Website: home-depot
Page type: review-order
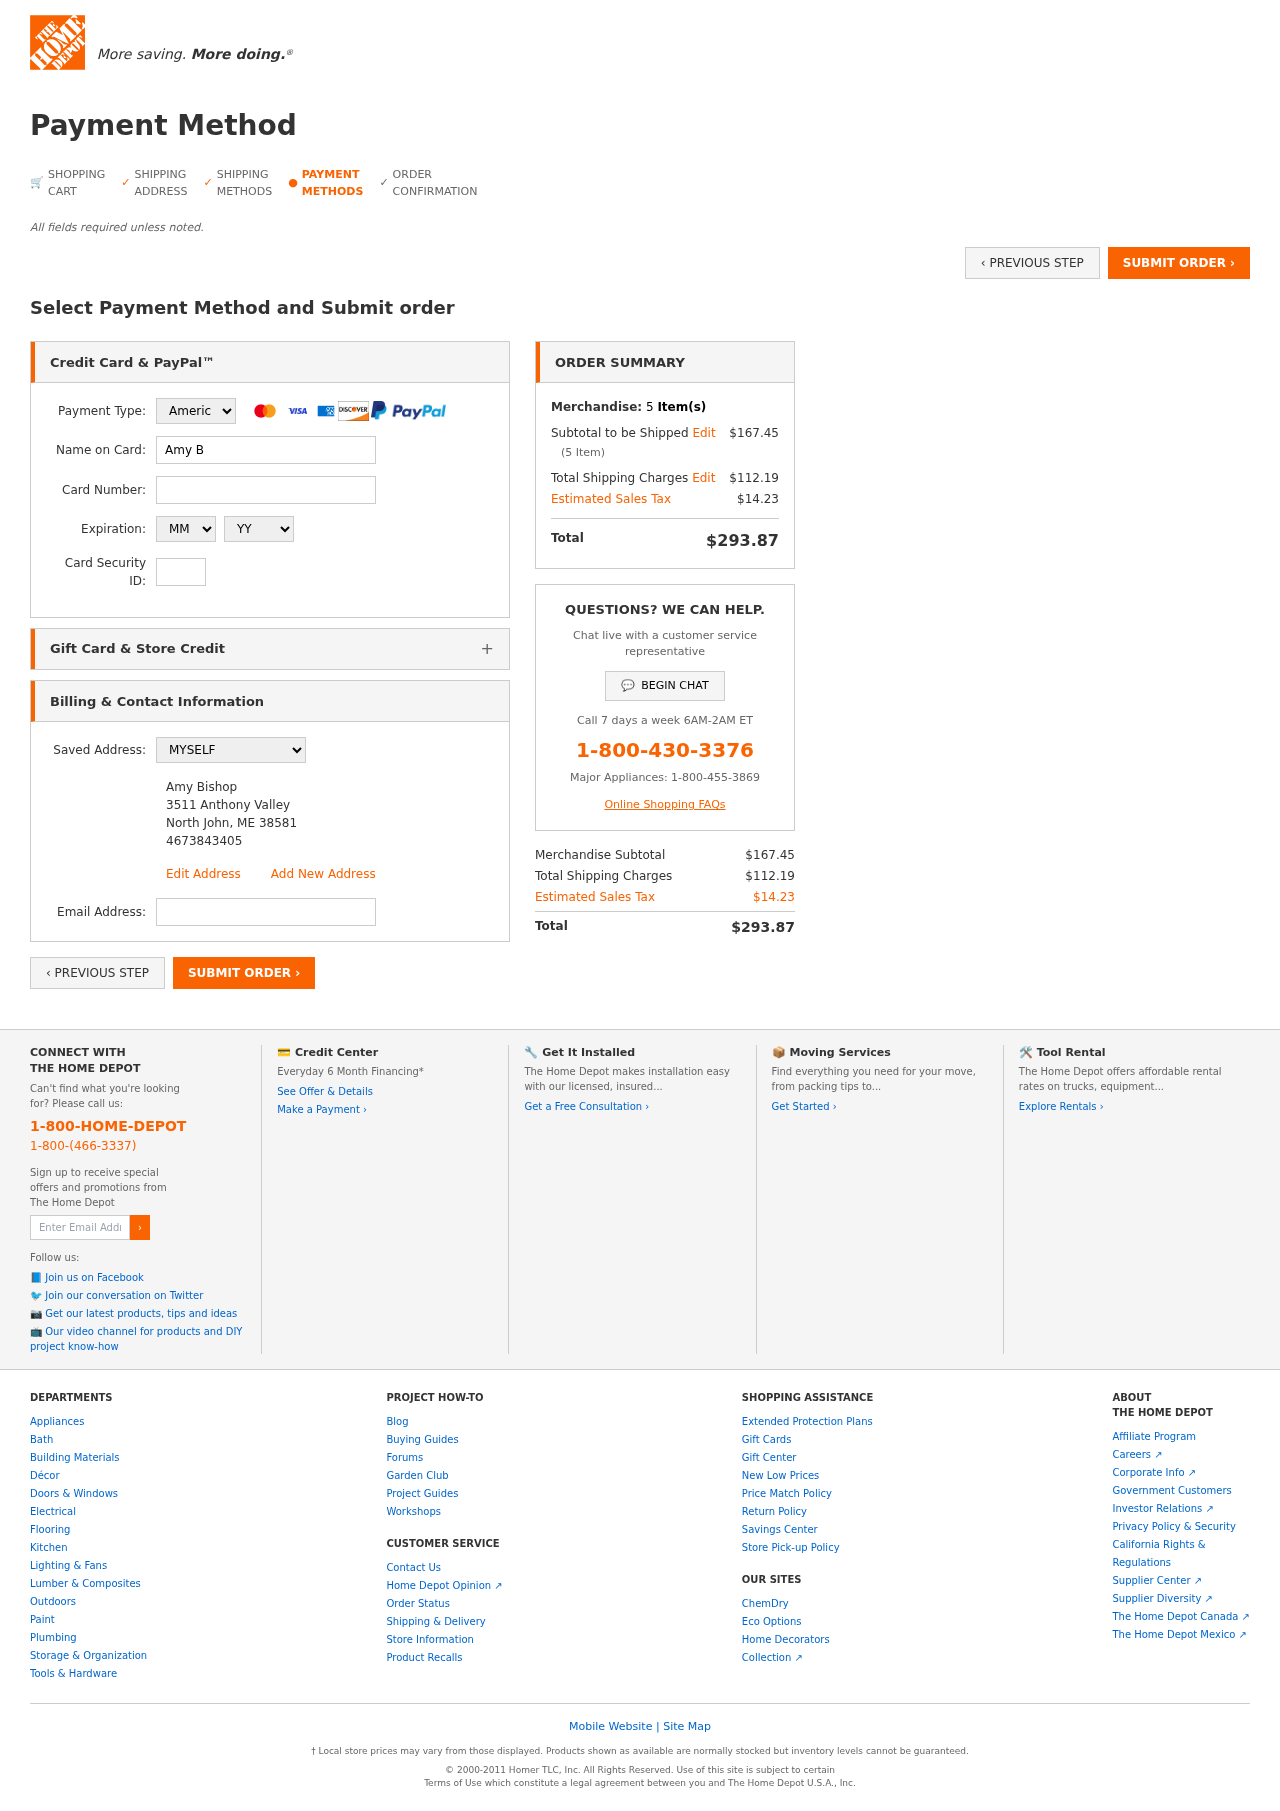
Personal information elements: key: PII_CARD_CVV
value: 3231
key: PII_CARD_EXPIRY_MONTH
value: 09
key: PII_CARD_EXPIRY_YEAR
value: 27
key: PII_CARD_NUMBER
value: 3485 3715 5519 228
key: PII_CARD_TYPE
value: American Express
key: PII_EMAIL
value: abishop@yahoo.com
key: PII_FULLNAME
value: Amy Bishop
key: PII_FULLNAME2
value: Amy Bishop
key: PII_STREET
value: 3511 Anthony Valley
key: PII_CITY2
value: North John
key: PII_STATE_ABBR2
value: ME
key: PII_POSTCODE
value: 38581
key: PII_POSTCODE_FULL
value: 38581
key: PII_POSTCODE_NUMERIC
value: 38581
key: PII_PHONE2
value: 4673843405
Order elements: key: ORDER_NUM_ITEMS
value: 5
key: ORDER_SUBTOTAL
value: $167.45
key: ORDER_NUM_ITEMS2
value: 5
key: ORDER_SHIPPING_COST
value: $112.19
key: ORDER_TAX
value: $14.23
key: ORDER_TOTAL
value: $293.87
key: ORDER_SUBTOTAL2
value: $167.45
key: ORDER_SHIPPING_COST2
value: $112.19
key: ORDER_TAX2
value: $14.23
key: ORDER_TOTAL2
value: $293.87